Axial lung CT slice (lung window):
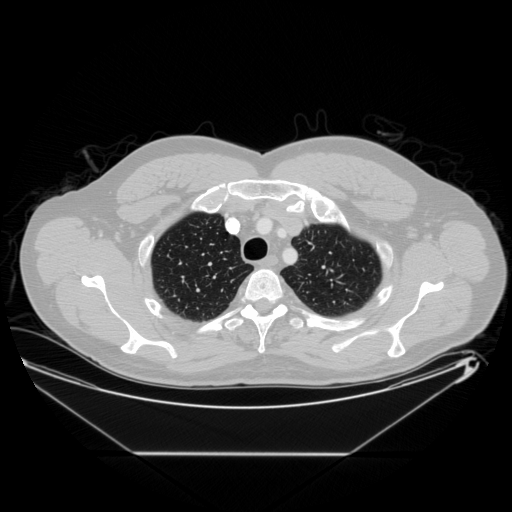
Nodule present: no